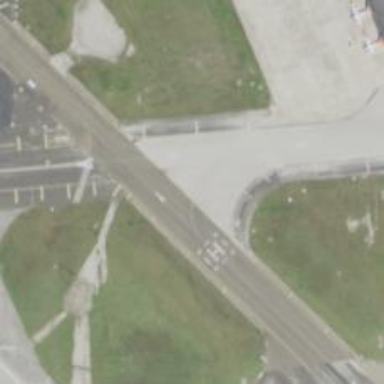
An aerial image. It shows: Image of taxiway at airport.